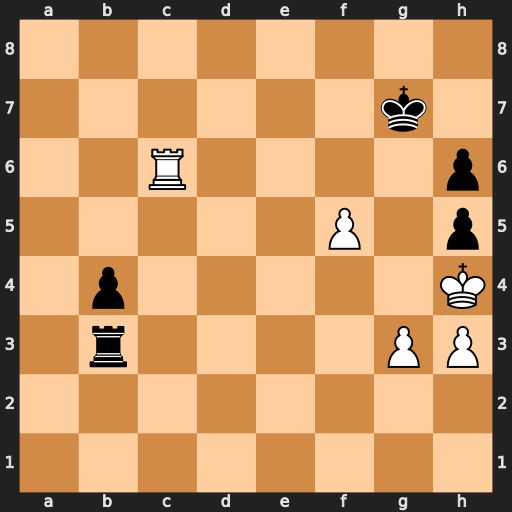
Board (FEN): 8/6k1/2R4p/5P1p/1p5K/1r4PP/8/8
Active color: w
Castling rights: -
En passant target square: -
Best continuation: Rg6+ Kf7 Rxh6